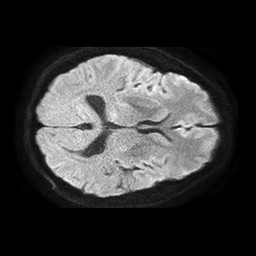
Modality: TRACE
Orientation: axial
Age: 63
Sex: male
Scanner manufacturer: philips
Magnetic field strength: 1.5 T
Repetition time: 4.6 s
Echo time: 0.08631 s